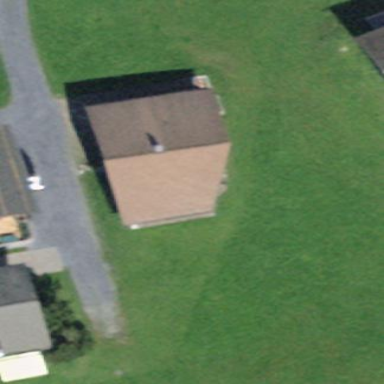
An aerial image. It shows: Detached building.